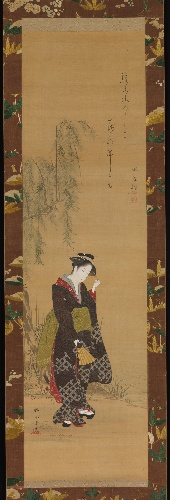
Artist: Katsukawa Shunshō　勝川春章
Artist bio: Japanese, 1726–1792
Date: 18th century
Object type: Hanging scroll
Classification: Paintings
Medium: Hanging scroll; ink and color on silk
Culture: Japan
Period: Edo period (1615–1868)
Dimensions: Image: 44 × 12 in. (111.8 × 30.5 cm)
Overall with mounting: 74 in. × 17 11/16 in. (188 × 44.9 cm)
Overall with knobs: 74 × 17 5/8 in. (188 × 44.8 cm)
Department: Asian Art
Credit line: The Howard Mansfield Collection, Purchase, Rogers Fund, 1936
Accession year: 1936
Repository: Metropolitan Museum of Art, New York, NY
Tags: Women